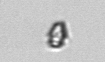
Label: Heterocapsa_rotundata